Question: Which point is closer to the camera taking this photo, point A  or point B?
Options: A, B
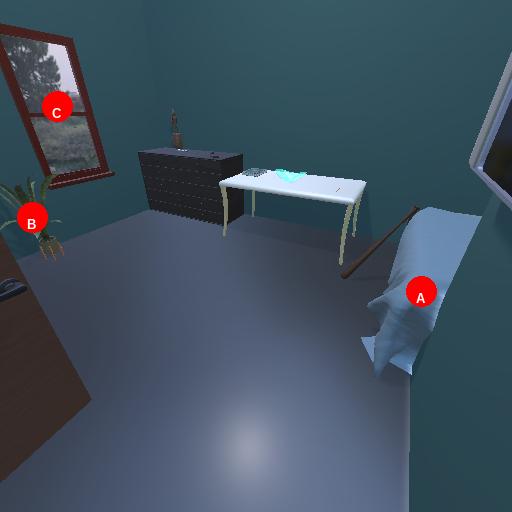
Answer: A